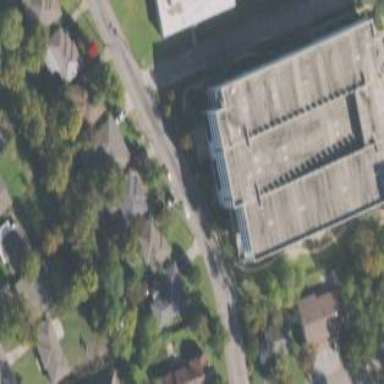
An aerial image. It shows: Multi-storey parking building.